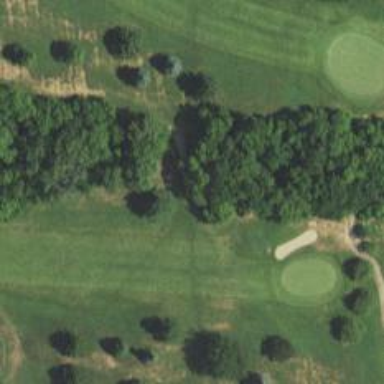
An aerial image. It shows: Path for both road and golf.